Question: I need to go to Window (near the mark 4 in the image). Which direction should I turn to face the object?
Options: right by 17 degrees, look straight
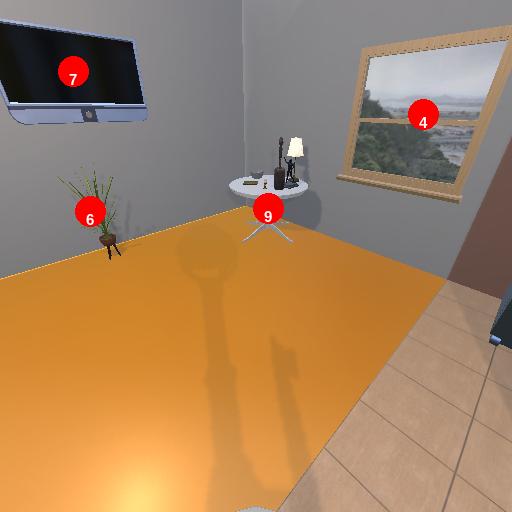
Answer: right by 17 degrees